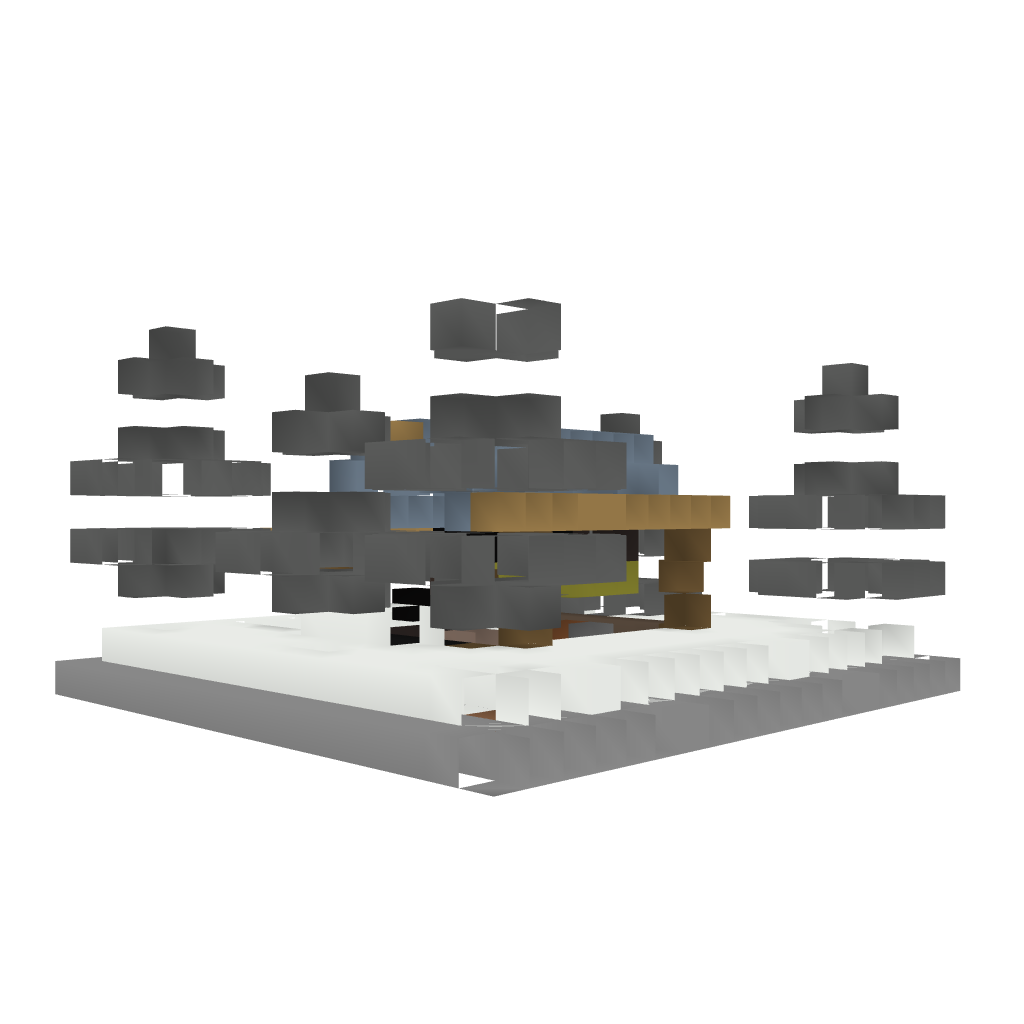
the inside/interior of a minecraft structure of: Taiga Hut